Question:
When I run my C# application on another systems it gives me this error !!
But everything is fine in my system. I think there is some missing dll, maybe?
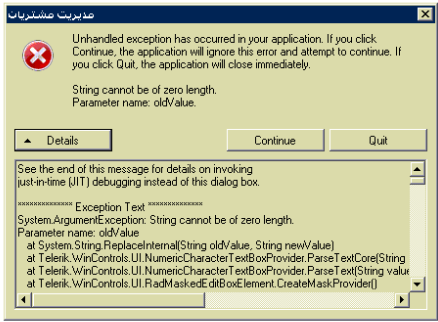
Answer: From the error message it seems that you've got an textbox somewhere on your form with a mask applied to it? The default value in that box is not supplied, or does not conform to the mask set.
Just make sure you set a default text value conforming to any mask you have set. In the initialization you can try to clear it before rendering to the screen.